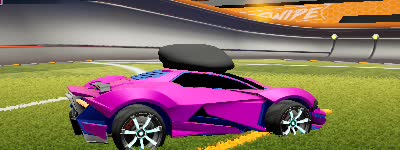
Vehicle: werewolf